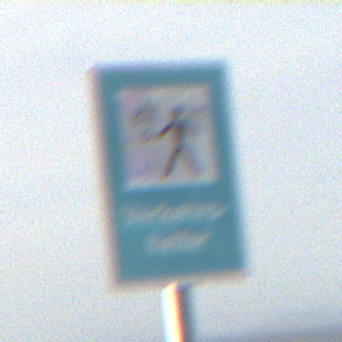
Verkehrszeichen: Verkehrshelfer
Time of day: MorningAfternoon
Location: Outdoor (Suburban)
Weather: PartlyCloudy
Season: NotSpecified
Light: Natural